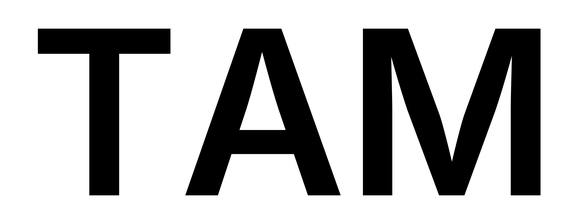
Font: Inter_SemiBold